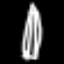
Label: pencil